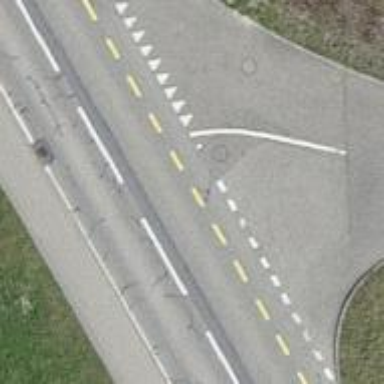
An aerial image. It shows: Road with "give way" sign.